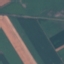
Label: AnnualCrop